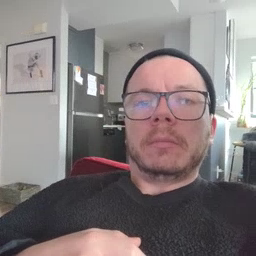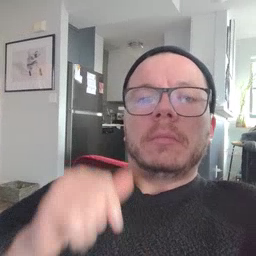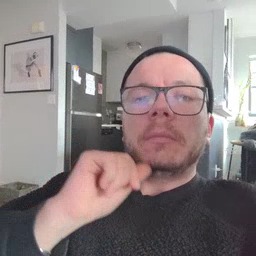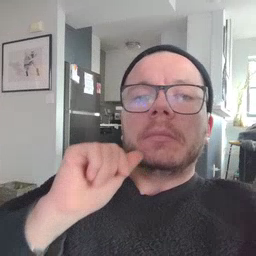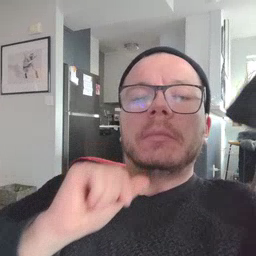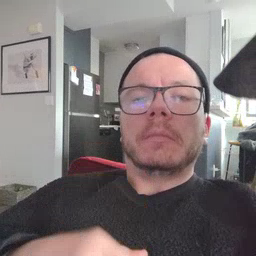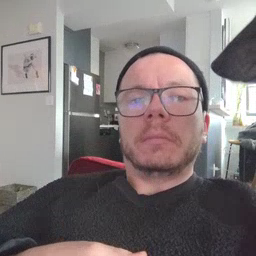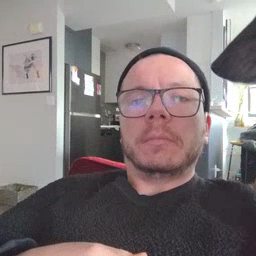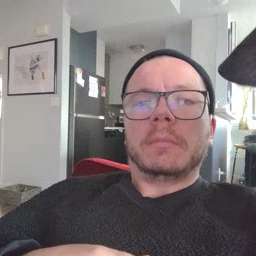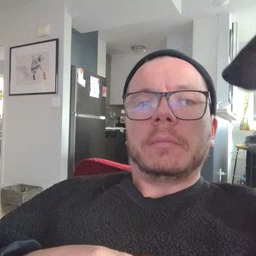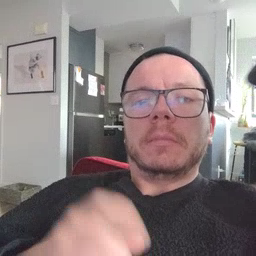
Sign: aunt